Question: What is the value of the measurement in the image?
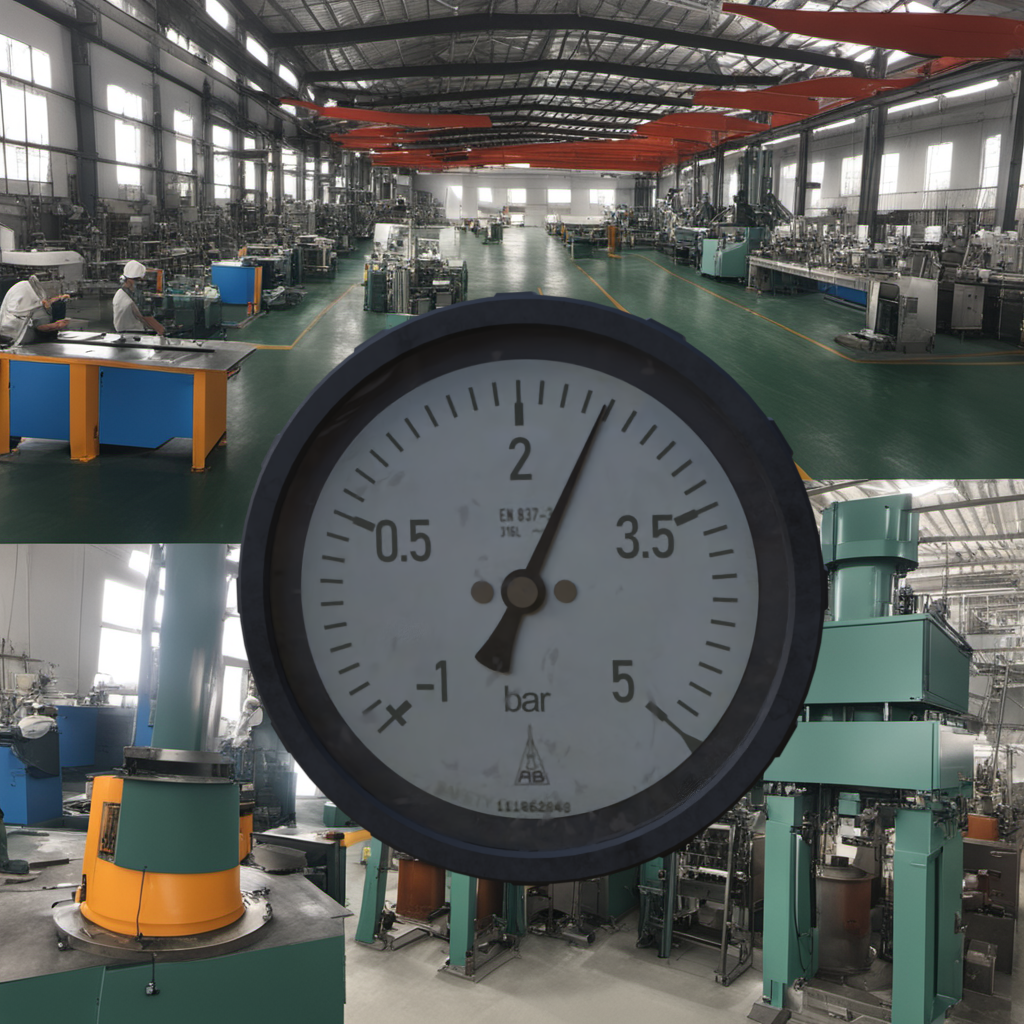
Answer: The result is 2.57
Question: What is the range of the measurement shown in the image?
Answer: The range is from -1 to 5
Question: What is the minimum and maximum value range of this measurement?
Answer: The minimum value is -1 and the maximum value is 5